Interaction volume radius: 5 \u00c5
Interaction volume height: 20 \u00c5
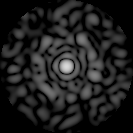
Disorder parameter: 0.8758